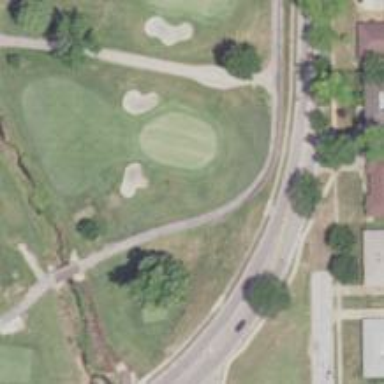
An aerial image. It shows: Asphalt path designated as golf cartpath.